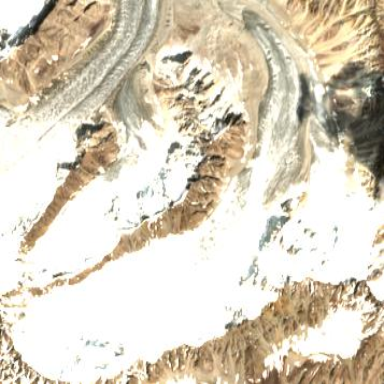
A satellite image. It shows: Stunning view of glacier.